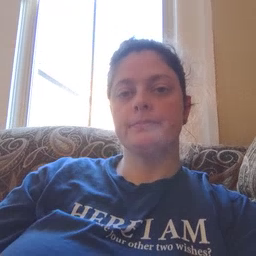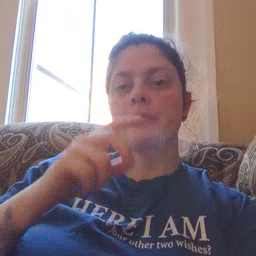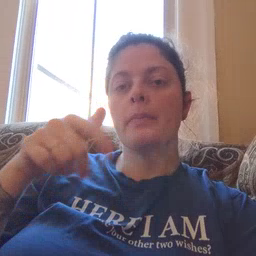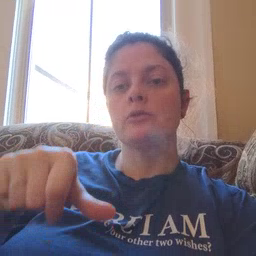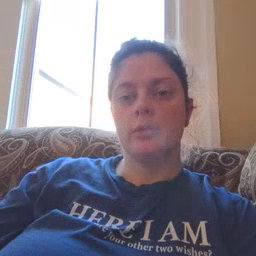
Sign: puzzle